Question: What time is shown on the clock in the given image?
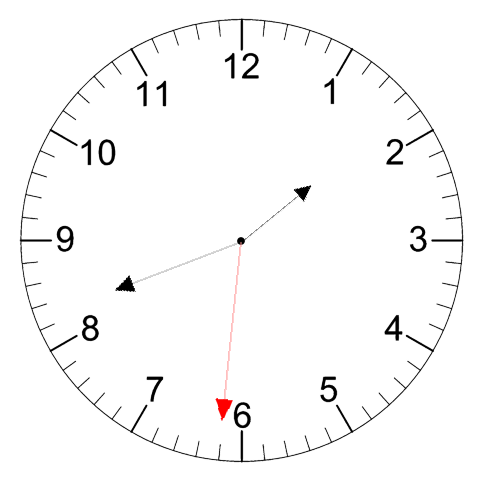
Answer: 01:41:31